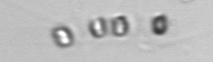
Label: Chaetoceros